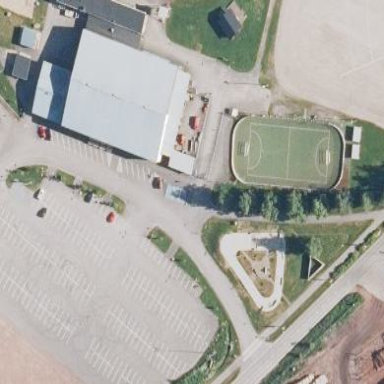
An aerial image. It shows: Handball sports hall building.